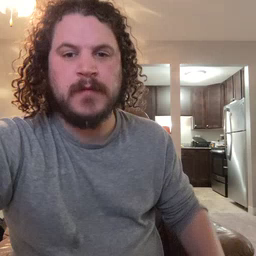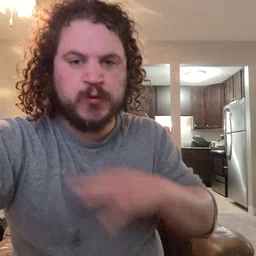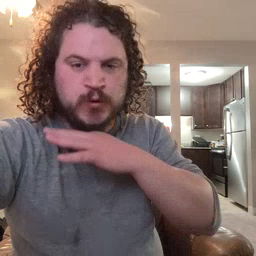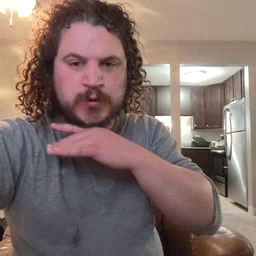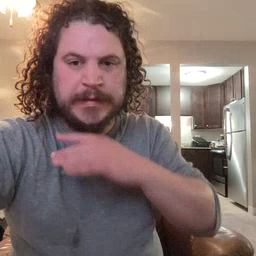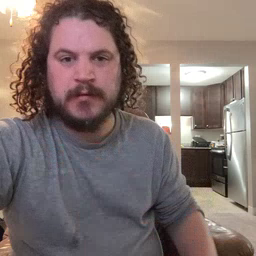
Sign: dirty